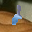
Label: 2